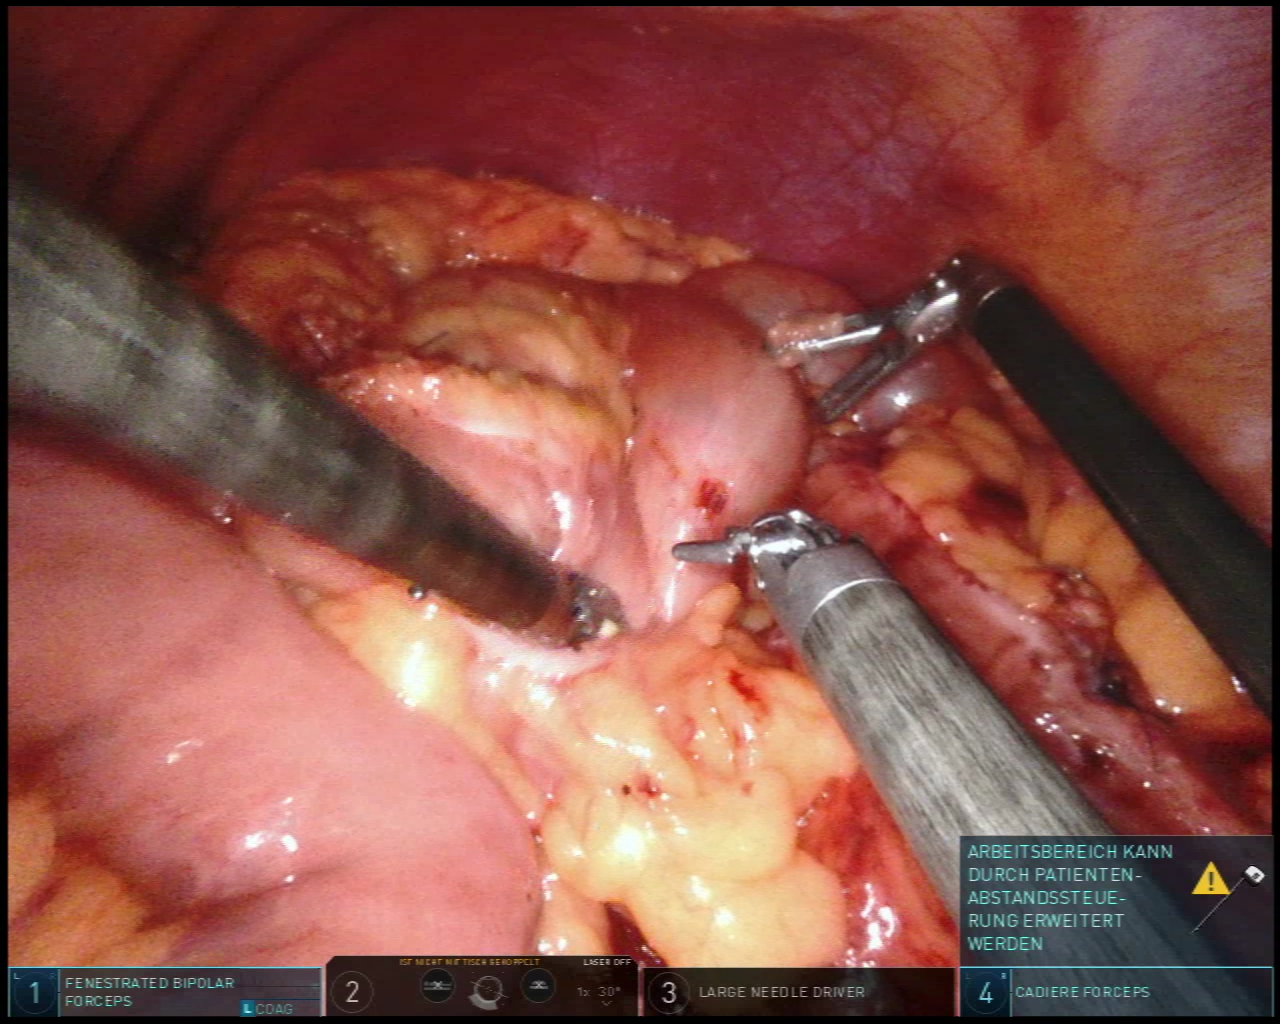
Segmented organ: abdominal_wall
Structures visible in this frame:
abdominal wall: yes
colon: yes
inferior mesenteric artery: no
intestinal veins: no
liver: no
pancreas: no
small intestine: yes
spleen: no
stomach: no
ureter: no
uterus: no
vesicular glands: no